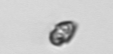
Label: Heterocapsa_rotundata